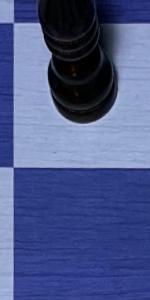
Label: Empty